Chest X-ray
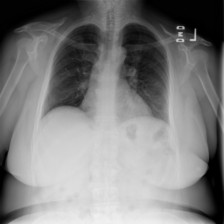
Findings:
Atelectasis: positive
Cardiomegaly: negative
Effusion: negative
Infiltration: negative
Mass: negative
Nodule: negative
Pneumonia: negative
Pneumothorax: negative
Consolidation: negative
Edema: negative
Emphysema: negative
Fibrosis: negative
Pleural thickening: negative
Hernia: negative